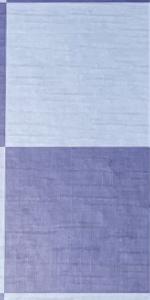
Label: Empty